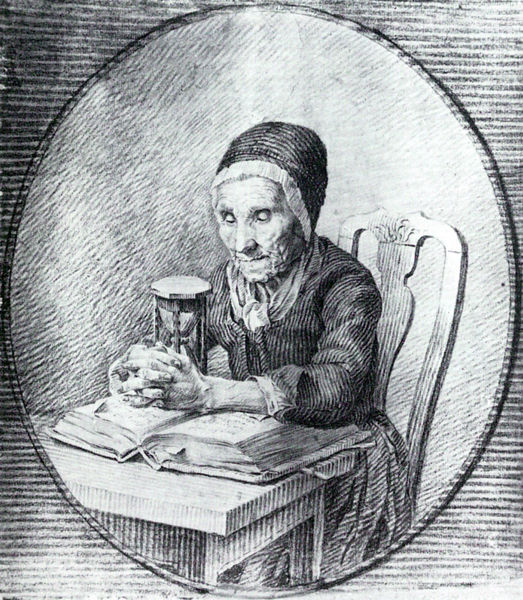
Titel: Alte Frau mit Sanduhr und Bibel
Künstler: Caspar David Friedrich
Standort: Mannheim
Institution: Kunsthalle
Schlagwörter: dunkel, feder, hand, kopf, weiß, sand, sitzen, ausschnitt, finger, frau, grau, hell, holz, hut, hüte, kleid, kopfbedeckungen, licht, mund, nase, schwarz, stirn, stuhl, tisch, zeichnung, blick, tuch, haube, rock, alt, jacke, kappe, mütze, mützen, wand, alte, arme, augen, bibel, bluse, böse, falten, gesicht, kleidung, kragen, rahmen, tod, tot, ärmel, hände, portrait, porträt, rückenlehne, sessel, sitzend, asudruck, schultern, oval, rund, tondo, kopfbedeckung, lehne, grafik, graphik, schattierung, falte, gefaltet, jugendstil, kopftuch, grimmig, faltig, lesen, streifen, uhr, nachdenklich, warten, vanitas, memento mori, alter, blind, greis, buch, medaillon, glaube, religion, druck, schwarzweiss, schraffur, radierung, stich, lithografie, text, beten, gebet, allegorie, buhc, halbrund, tracht, moral, leben, seiten, eingefallen, gefaltete hände, runzeln, medallion, ende, sterben, müde, andacht, sammlung, stundenglas, greisin, lesend, dürer, zeit, kupferstich, aufgeschlagen, alte frau, gedrechselt, okulus, memento, fraz, sanduhr, augenhöhle, ablaufen, schmall, stundenbuch, stundengebet, grauwert, senior, meditieren, lebenszeit, sandmühle, dickes buch, begten